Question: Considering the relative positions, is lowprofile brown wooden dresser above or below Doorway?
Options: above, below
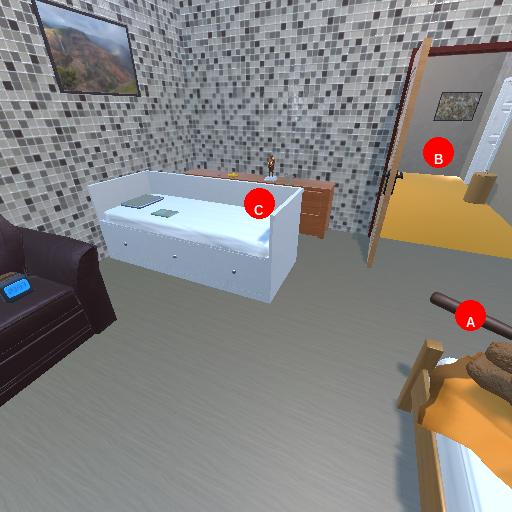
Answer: above